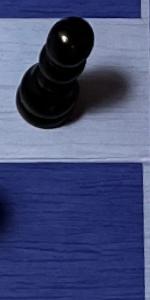
Label: Empty